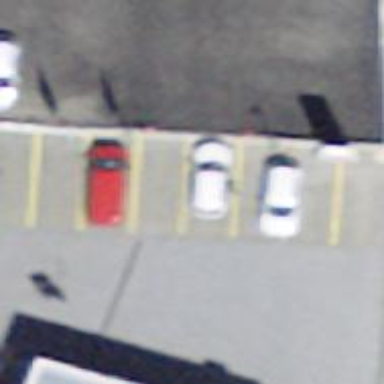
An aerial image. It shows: Charging station.